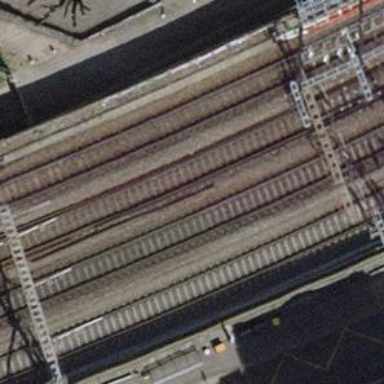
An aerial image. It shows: Railway track with contact lines for electrification.